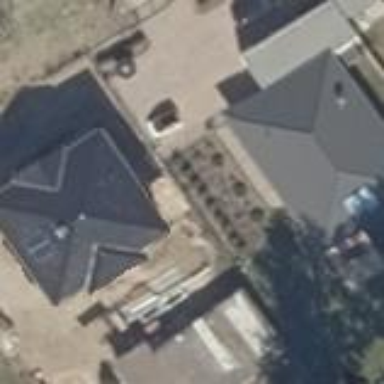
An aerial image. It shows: Detached building with hipped roof shape.